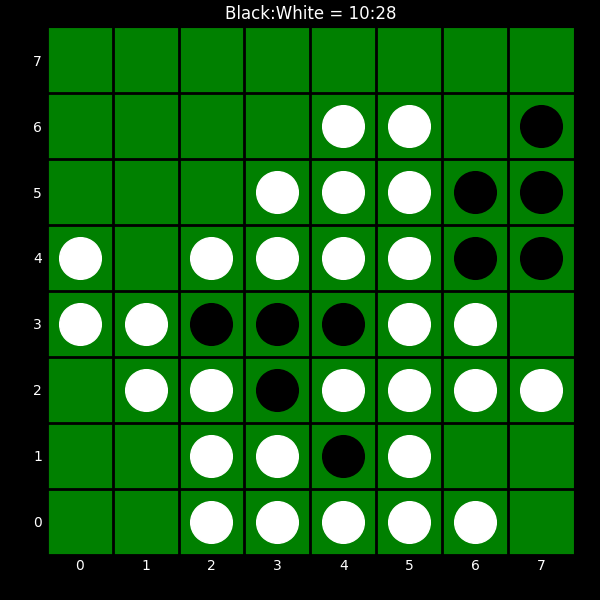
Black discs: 10
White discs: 28